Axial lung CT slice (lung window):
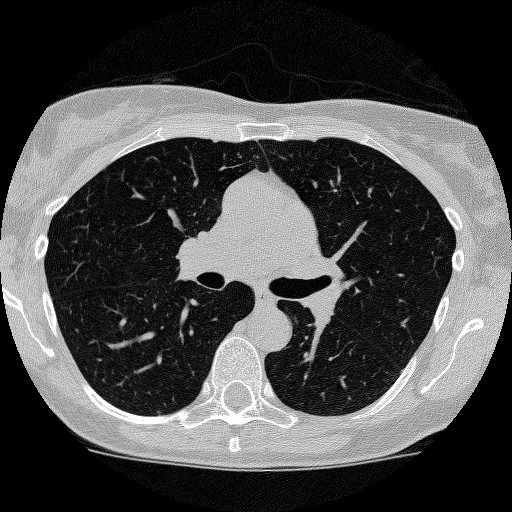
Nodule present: no